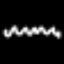
Label: squiggle